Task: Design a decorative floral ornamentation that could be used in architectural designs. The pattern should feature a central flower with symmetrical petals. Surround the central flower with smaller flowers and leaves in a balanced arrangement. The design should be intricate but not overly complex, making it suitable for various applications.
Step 288:
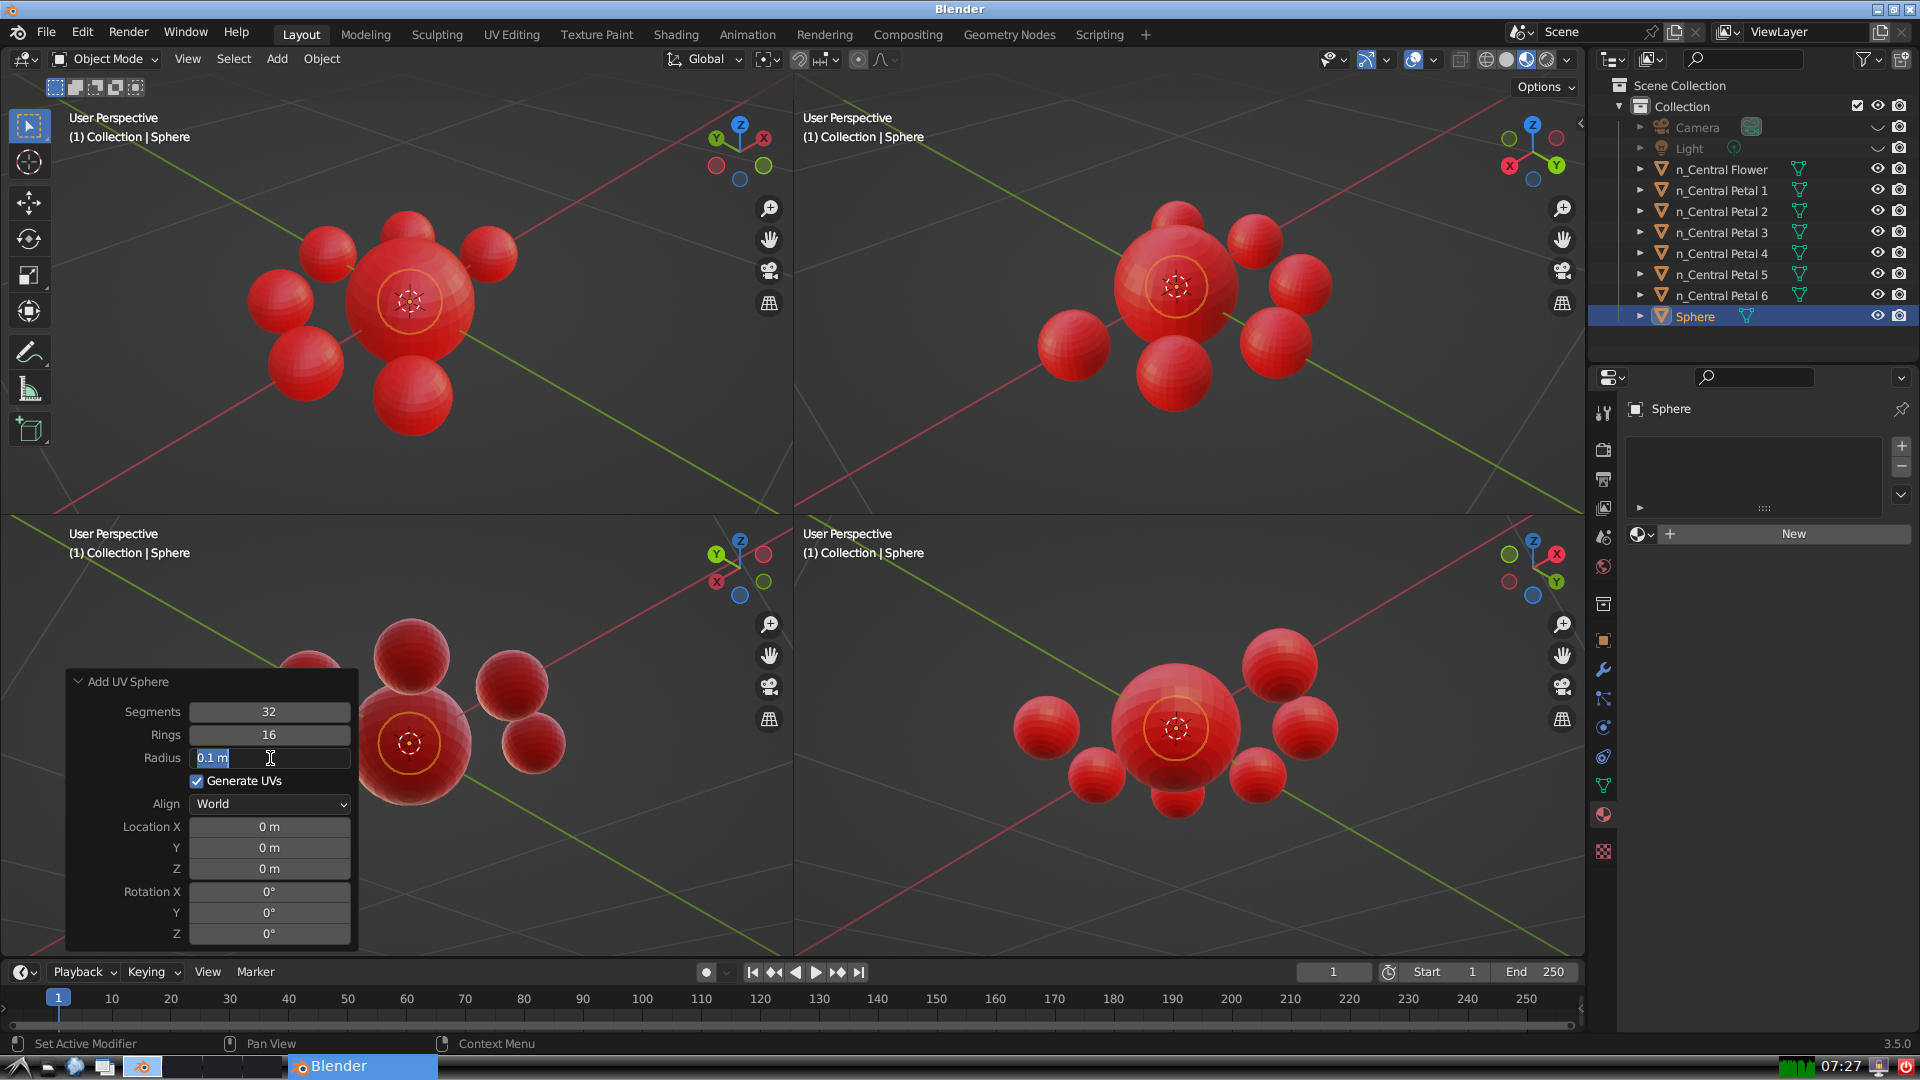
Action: input_text: 0.1